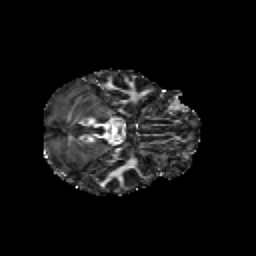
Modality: FA
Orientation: axial
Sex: female
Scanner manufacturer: siemens
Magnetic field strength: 3 T
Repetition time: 5 s
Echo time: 0.071 s